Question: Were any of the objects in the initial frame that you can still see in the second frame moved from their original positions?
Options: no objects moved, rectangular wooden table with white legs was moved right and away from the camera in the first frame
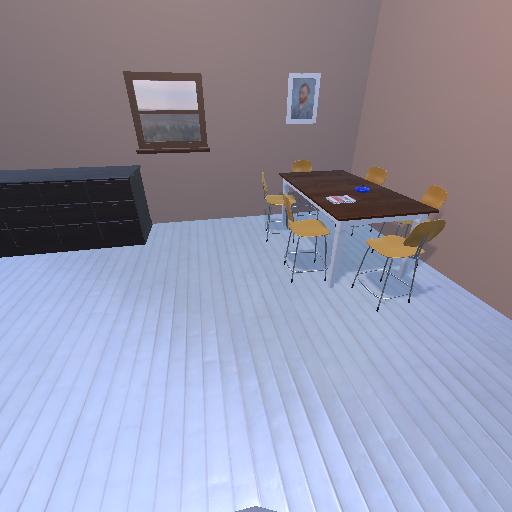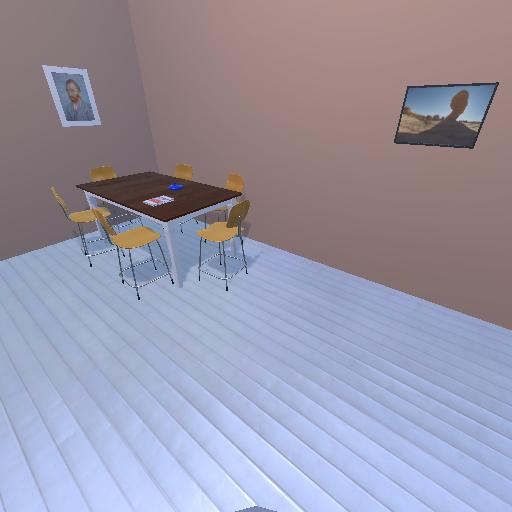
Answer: no objects moved